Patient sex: F
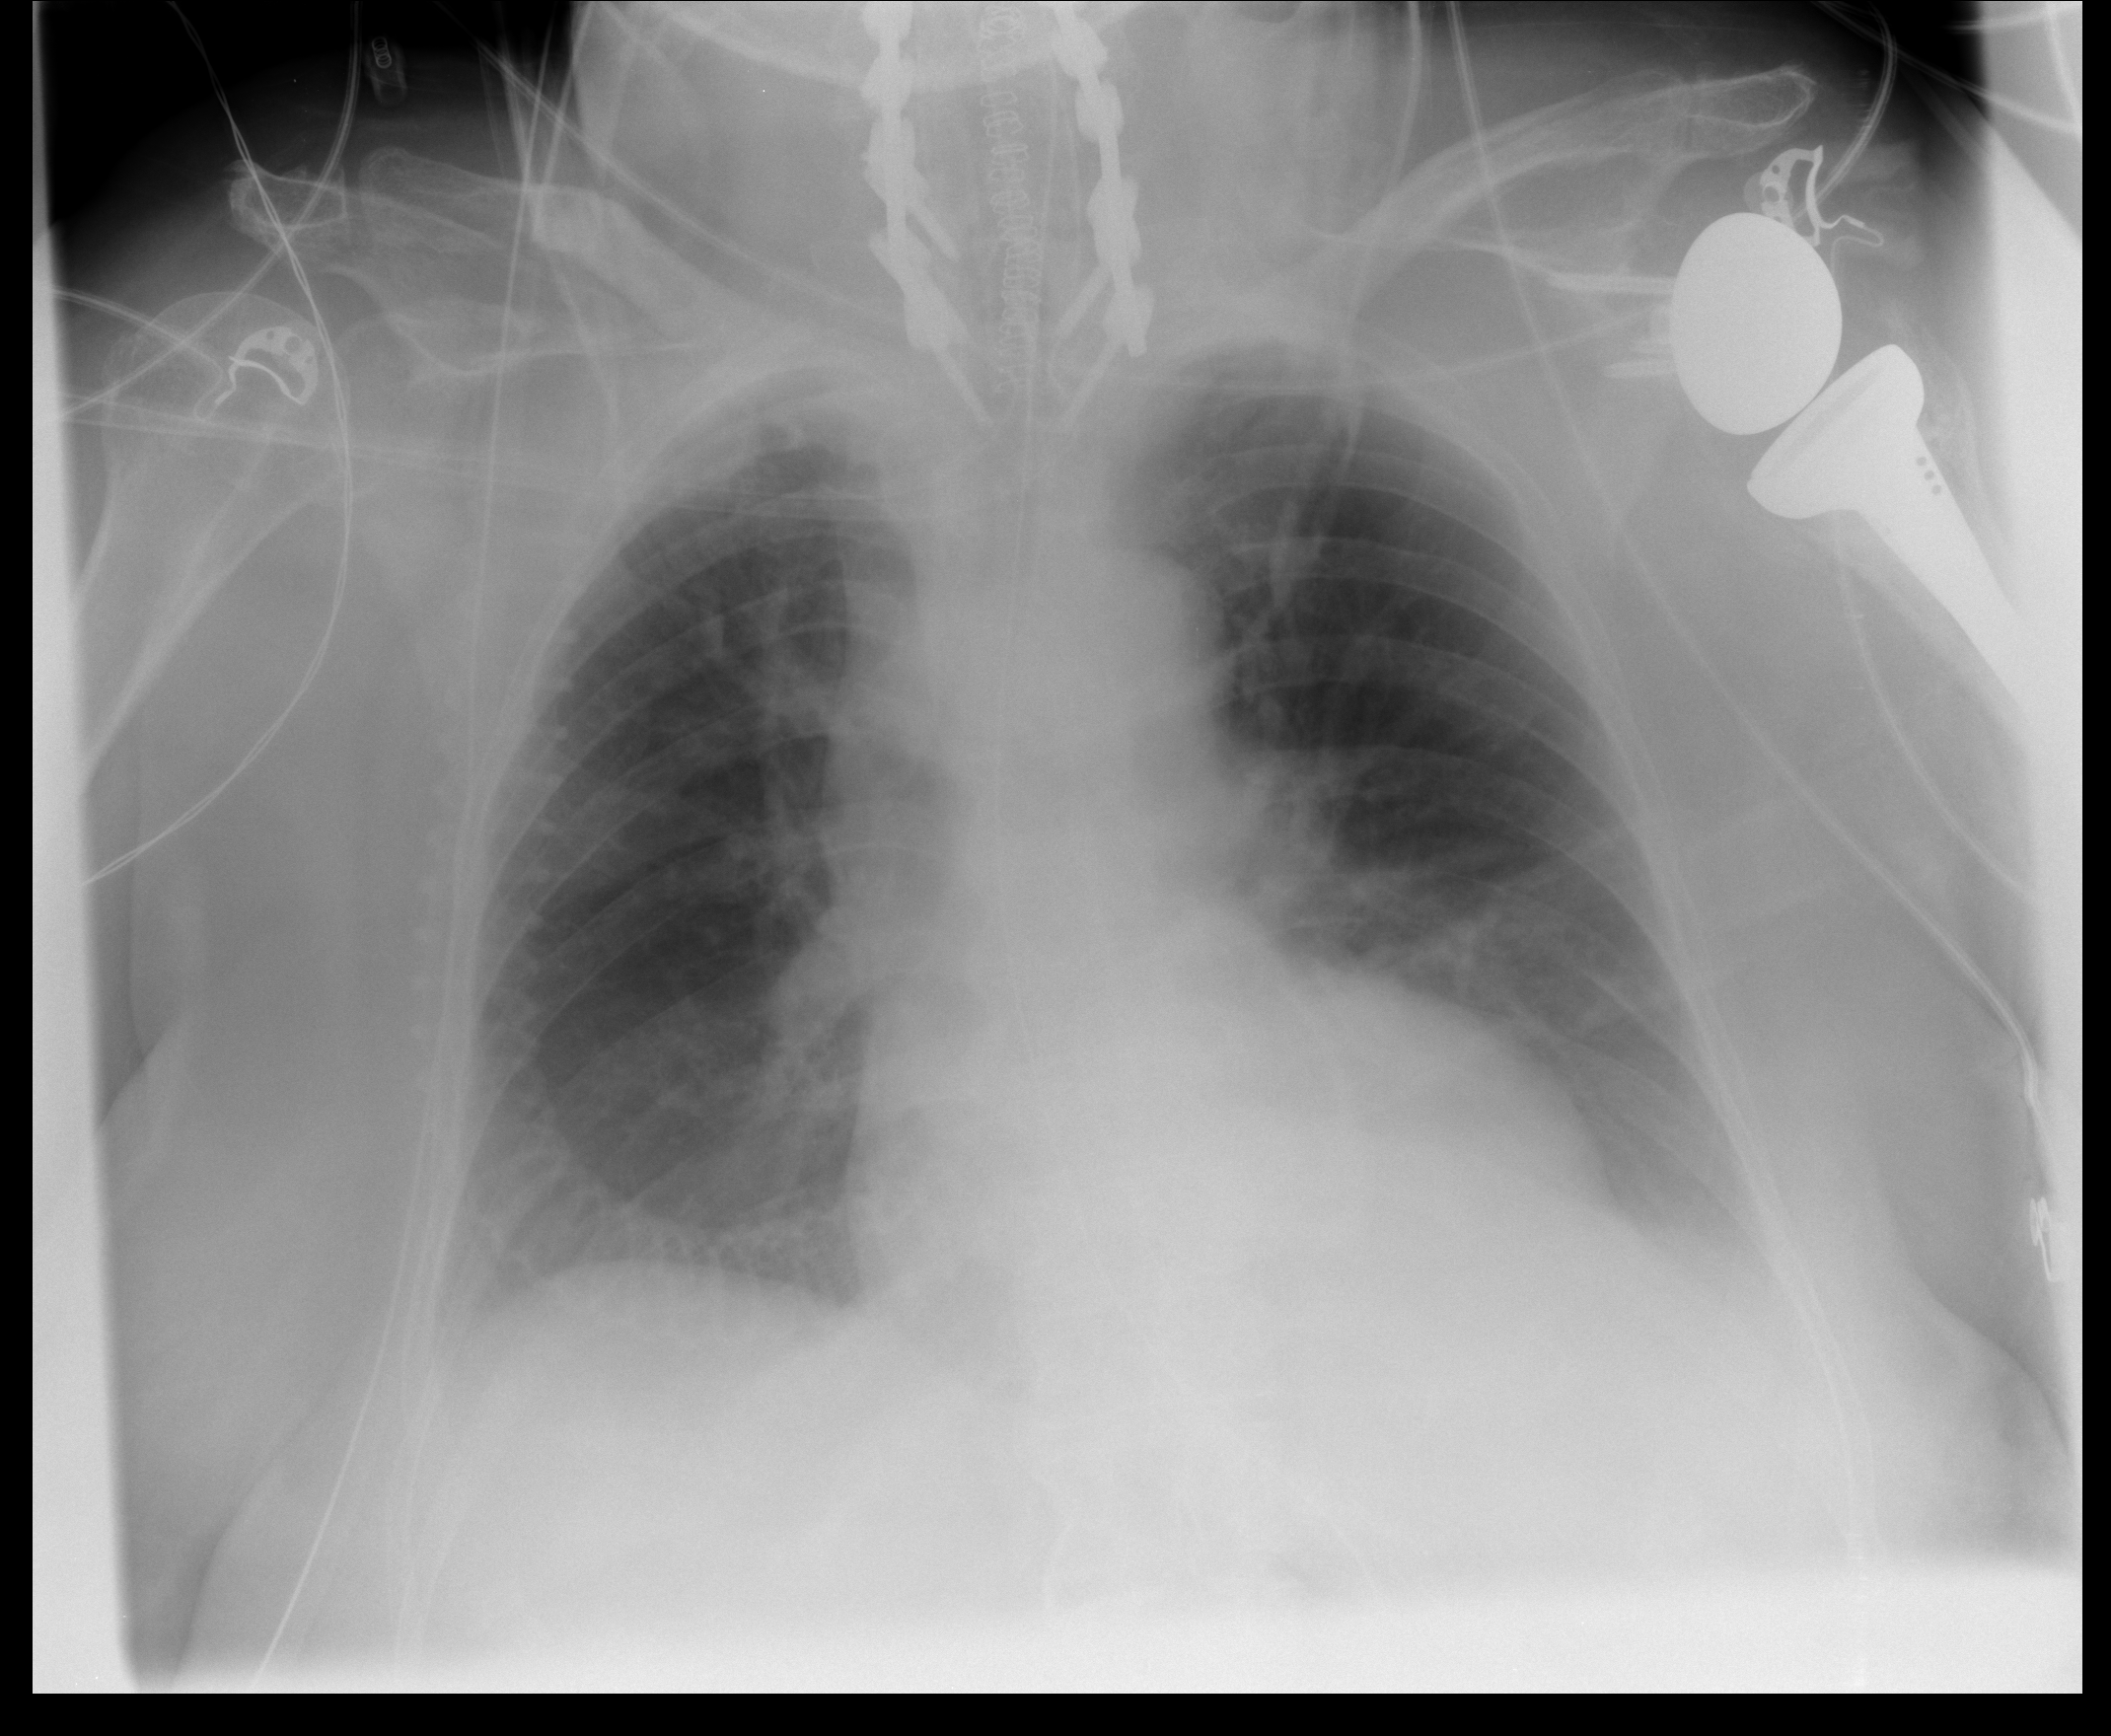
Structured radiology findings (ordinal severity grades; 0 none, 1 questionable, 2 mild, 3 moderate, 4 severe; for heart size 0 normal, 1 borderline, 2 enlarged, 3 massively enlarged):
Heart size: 2
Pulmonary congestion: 1
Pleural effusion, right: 1
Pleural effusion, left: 1
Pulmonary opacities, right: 0
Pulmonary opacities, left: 0
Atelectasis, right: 2
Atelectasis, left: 2